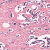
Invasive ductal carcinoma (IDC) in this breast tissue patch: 1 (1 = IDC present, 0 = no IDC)